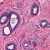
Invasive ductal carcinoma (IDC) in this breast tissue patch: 0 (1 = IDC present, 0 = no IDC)